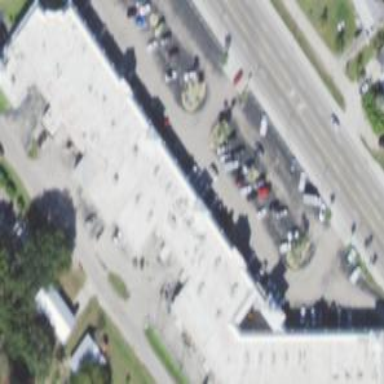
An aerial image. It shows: Commercial building.